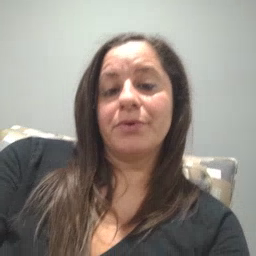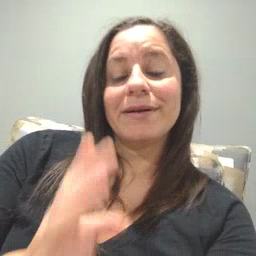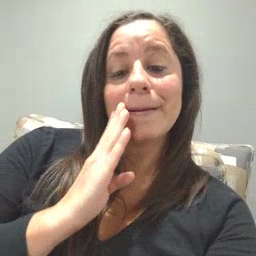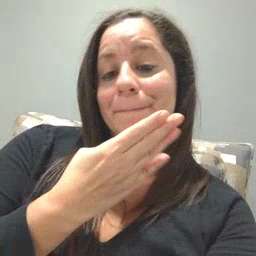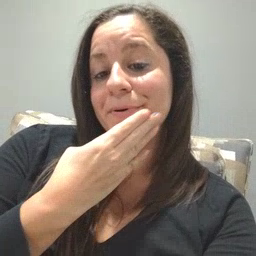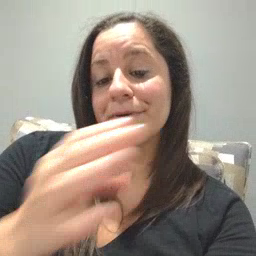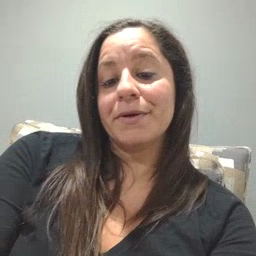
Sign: napkin